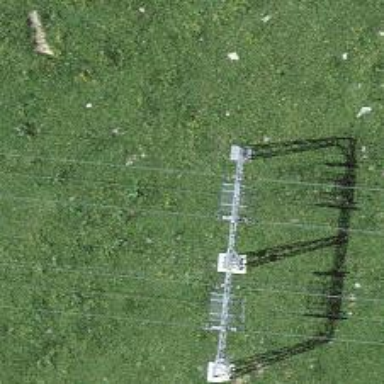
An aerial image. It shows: Pylon used for aerialway.